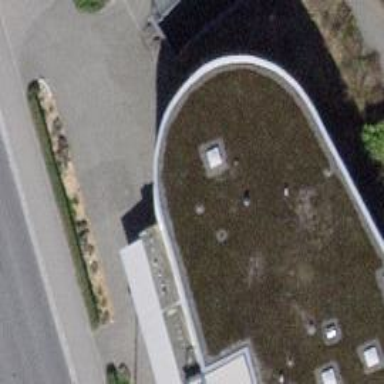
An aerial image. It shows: Veterinary facility.